Question: I am trying to have a cell color to one of three colors if a formula is returned as 'True' using the Conditional Formatting 3-Color Scale. is this possible?
Red = 'AND($C$22>0,$C$20>$C$25)'
Yellow = 'AND($C$22>0,$C$20<=$C$25)'
Green = 'C22<0'
Image starts at cell 19, listed at right

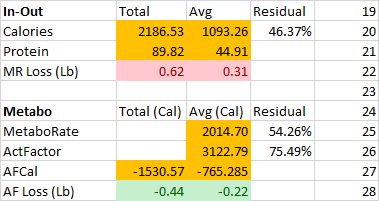
Answer: yes it's possible through
'''
Home => Conditional Formatting => Manage Rules => New Rule => Use a formula to determine...
'''
Apply your formulas to get exact result as you liked.
here is the sample snap that i have tried.
<URL>
<URL>